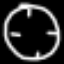
Label: clock